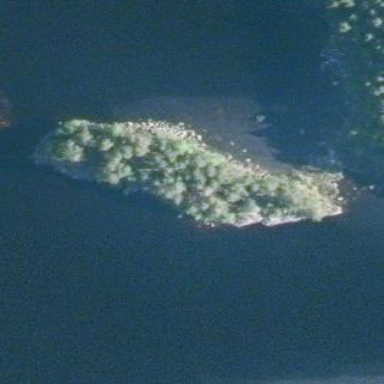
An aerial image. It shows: Islet covered with woodland.